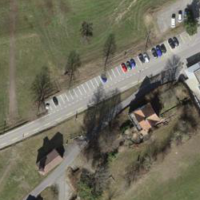
EUNIS habitat code: 24
Species observed at this site:
Muscicapa striata
Chloris chloris
Hirundo rustica
Pyrrhula pyrrhula
Turdus pilaris
Phoenicurus ochruros
Fringilla coelebs
Passer domesticus
Buteo buteo
Streptopelia turtur
Delichon urbicum
Turdus merula